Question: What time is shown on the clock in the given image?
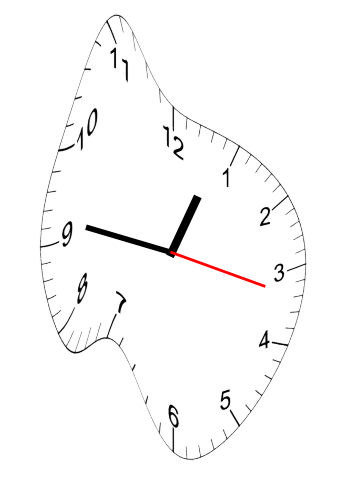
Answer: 12:46:17